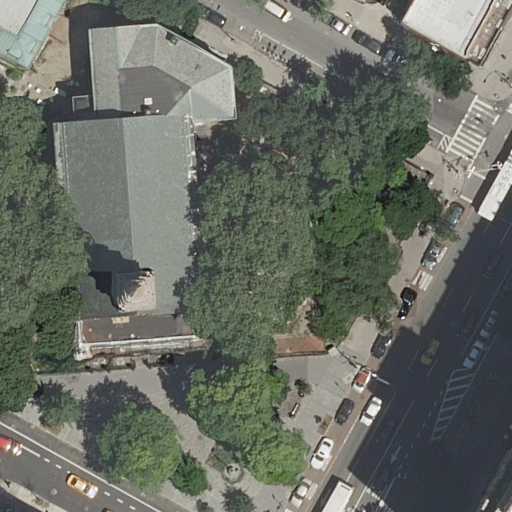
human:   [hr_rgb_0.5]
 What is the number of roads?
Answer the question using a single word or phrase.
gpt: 8

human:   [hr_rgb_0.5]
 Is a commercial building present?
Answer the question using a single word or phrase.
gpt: no

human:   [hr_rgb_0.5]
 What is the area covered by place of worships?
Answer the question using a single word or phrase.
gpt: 1673m2

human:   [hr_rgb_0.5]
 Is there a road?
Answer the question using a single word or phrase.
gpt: yes

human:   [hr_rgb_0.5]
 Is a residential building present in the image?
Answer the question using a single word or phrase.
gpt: yes

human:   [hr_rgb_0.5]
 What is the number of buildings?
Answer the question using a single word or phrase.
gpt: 4

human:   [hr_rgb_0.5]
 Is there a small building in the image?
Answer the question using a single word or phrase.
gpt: no

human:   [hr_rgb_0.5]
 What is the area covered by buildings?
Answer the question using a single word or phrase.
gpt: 3490m2

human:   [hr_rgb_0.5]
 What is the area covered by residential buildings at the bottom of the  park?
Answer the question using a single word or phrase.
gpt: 0m2

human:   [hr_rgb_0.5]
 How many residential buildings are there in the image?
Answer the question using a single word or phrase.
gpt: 3

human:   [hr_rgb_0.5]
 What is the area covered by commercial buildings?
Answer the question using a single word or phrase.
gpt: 0m2

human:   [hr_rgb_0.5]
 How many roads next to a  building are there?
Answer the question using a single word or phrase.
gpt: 8

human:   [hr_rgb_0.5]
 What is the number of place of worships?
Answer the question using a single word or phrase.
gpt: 1

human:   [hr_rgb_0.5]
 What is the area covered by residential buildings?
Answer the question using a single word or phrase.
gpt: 1817m2

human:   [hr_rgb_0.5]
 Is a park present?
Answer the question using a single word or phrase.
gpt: yes

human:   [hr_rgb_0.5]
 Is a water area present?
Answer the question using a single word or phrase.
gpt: no

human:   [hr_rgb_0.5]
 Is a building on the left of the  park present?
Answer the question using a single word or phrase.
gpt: no

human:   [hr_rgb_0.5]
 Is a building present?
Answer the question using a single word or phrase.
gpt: yes

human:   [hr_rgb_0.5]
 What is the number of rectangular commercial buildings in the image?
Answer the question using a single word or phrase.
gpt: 0

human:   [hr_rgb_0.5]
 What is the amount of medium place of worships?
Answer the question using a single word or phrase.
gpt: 0

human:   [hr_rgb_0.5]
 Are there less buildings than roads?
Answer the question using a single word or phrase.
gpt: yes

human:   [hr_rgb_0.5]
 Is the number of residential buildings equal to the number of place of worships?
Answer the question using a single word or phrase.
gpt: no

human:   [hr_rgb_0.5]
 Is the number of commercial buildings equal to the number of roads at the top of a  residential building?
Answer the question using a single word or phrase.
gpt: no

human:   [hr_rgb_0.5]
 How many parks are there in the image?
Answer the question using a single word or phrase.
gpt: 1

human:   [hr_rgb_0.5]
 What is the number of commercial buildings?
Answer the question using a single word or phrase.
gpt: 0

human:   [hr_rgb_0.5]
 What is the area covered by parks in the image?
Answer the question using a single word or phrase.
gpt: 40m2

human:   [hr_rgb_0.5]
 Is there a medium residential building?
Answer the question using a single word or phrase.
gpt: yes

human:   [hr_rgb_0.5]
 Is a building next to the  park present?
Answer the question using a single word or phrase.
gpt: yes

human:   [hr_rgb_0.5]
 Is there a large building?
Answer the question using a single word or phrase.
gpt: yes

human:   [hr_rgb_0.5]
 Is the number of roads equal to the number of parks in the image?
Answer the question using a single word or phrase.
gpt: no

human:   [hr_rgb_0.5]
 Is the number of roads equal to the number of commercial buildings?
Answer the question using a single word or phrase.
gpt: no

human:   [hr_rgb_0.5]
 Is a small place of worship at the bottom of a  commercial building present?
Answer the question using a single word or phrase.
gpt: no

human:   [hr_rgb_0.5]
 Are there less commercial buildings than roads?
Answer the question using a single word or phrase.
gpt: yes

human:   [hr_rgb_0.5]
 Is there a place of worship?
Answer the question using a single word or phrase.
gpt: yes

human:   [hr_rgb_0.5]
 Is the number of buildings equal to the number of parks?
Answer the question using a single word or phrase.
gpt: no

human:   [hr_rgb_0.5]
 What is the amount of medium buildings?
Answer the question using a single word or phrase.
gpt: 1

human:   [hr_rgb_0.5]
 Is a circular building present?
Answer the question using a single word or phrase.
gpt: no

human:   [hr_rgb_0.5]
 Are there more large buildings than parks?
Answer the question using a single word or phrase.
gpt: yes

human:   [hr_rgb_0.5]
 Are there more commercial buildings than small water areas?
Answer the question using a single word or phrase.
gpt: no

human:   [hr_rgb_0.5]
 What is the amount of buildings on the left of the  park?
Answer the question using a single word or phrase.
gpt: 0

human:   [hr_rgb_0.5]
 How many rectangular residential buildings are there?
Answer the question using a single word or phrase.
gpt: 1

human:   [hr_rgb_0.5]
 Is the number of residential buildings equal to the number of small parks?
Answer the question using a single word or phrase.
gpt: no

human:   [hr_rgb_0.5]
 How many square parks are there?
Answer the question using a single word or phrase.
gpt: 0

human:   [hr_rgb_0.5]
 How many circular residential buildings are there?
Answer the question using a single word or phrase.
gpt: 0

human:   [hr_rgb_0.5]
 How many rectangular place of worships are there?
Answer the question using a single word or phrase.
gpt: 0

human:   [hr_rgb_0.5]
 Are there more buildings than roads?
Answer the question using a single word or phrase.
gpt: no

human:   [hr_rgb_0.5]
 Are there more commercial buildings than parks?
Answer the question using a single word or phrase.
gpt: no

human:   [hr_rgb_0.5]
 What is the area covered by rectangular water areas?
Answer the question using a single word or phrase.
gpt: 0m2

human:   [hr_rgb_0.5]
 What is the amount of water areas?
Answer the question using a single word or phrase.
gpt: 0

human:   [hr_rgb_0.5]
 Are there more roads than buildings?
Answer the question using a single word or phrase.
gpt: yes

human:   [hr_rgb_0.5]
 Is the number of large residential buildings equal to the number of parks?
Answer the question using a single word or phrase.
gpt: no

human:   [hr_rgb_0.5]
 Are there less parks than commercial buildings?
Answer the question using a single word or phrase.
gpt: no

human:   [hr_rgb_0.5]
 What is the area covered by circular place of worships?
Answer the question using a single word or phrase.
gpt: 0m2

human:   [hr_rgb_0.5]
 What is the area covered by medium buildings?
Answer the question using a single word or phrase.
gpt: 121m2

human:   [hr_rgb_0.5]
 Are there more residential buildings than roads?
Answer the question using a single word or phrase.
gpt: no

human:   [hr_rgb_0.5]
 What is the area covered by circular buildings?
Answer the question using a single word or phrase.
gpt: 0m2

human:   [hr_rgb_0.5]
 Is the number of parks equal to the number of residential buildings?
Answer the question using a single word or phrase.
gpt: no

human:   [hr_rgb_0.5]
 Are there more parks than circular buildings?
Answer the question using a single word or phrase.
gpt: yes

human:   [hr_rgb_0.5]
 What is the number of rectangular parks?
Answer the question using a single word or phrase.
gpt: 1

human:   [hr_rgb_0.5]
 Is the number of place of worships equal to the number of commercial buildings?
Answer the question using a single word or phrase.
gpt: no

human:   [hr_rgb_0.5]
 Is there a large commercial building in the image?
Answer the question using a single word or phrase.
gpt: no

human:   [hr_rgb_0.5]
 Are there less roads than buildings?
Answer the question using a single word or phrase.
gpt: no

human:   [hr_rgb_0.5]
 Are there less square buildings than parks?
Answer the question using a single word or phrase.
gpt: yes

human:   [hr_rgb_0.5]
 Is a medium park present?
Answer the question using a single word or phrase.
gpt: no